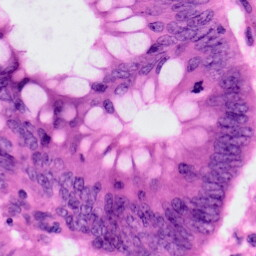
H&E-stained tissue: Colon